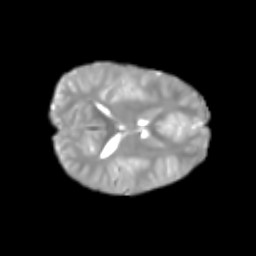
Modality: T2w
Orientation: axial
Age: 6
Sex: male
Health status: healthy